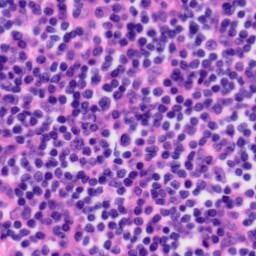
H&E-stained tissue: Tonsil